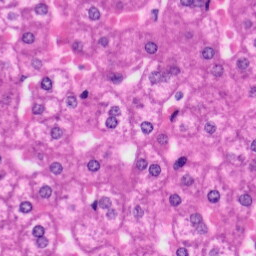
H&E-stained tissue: Liver